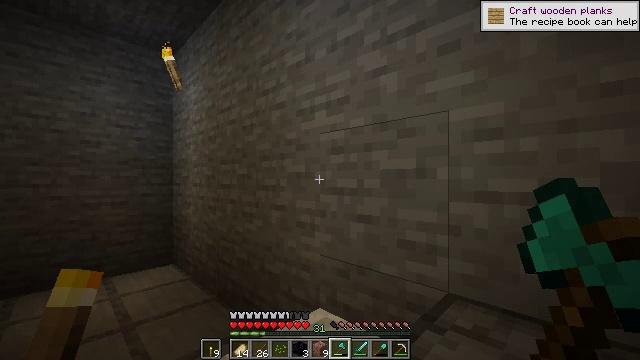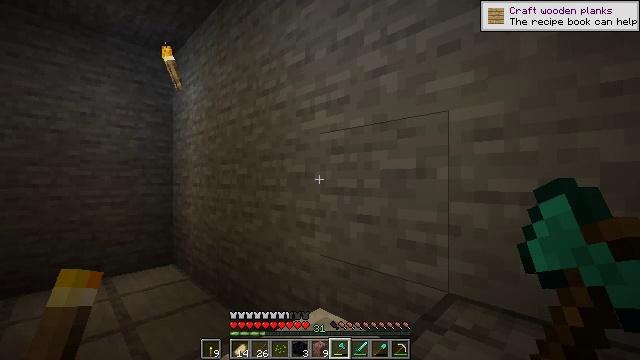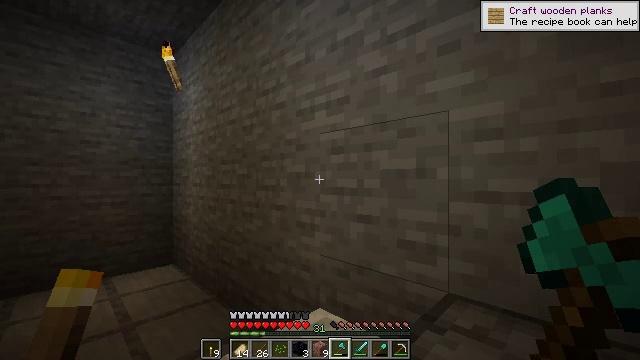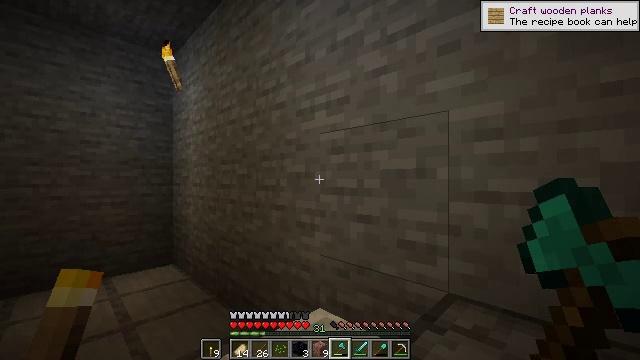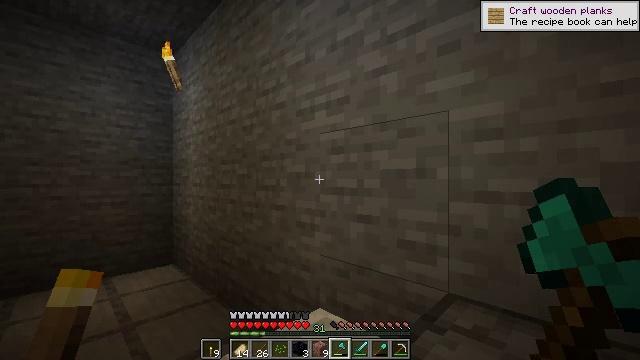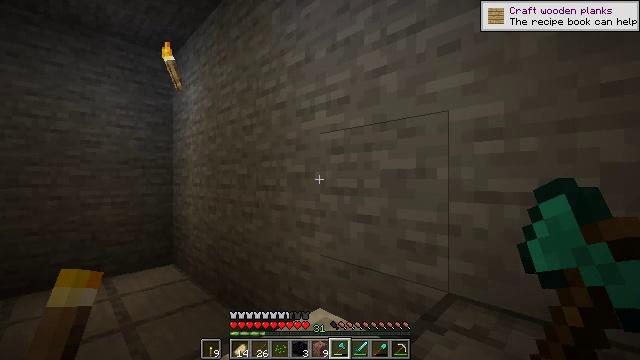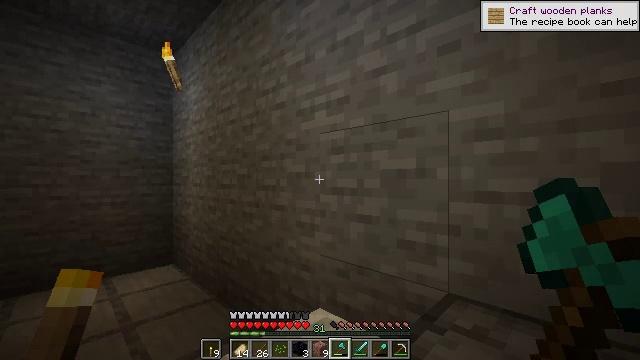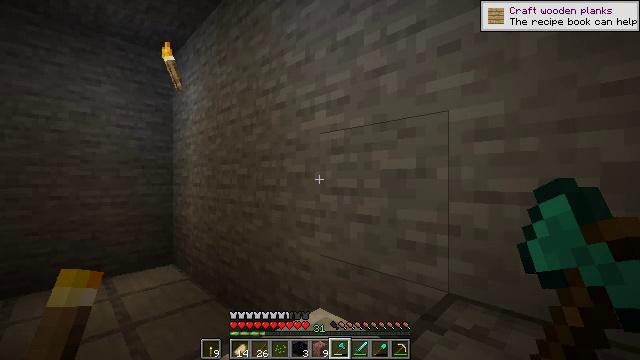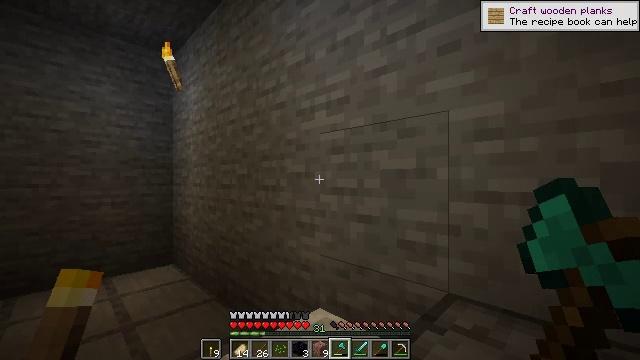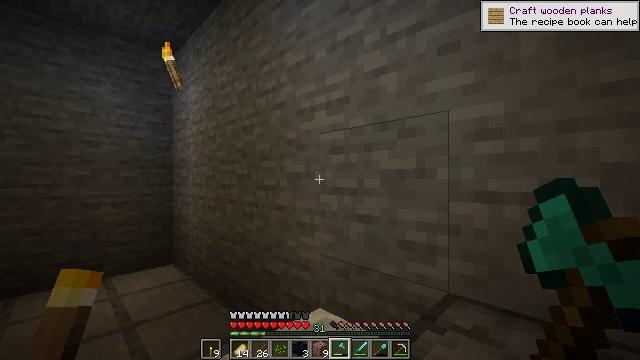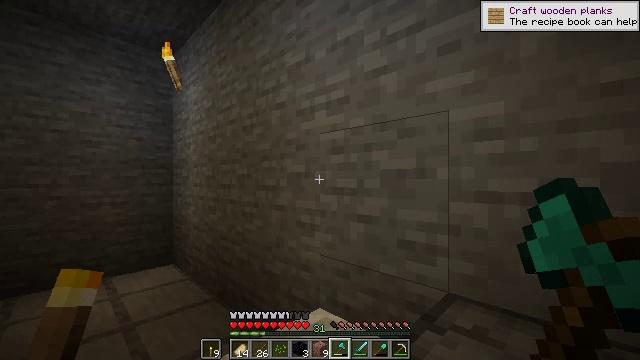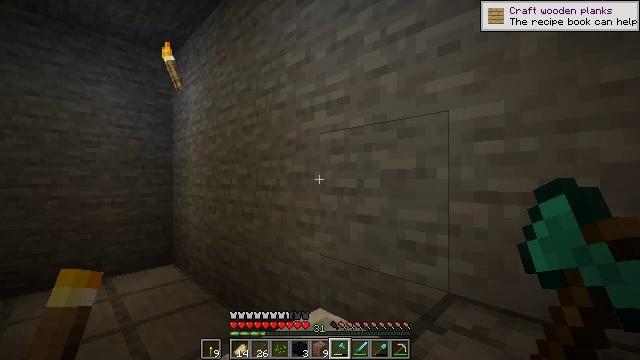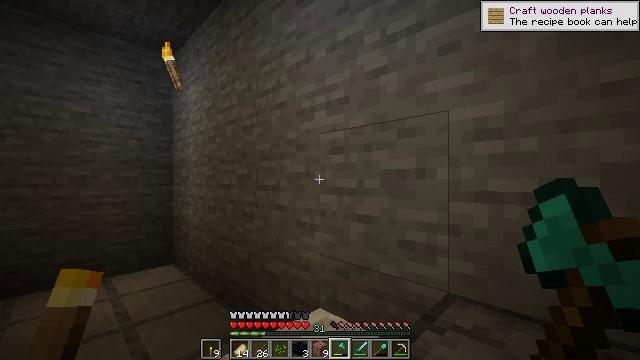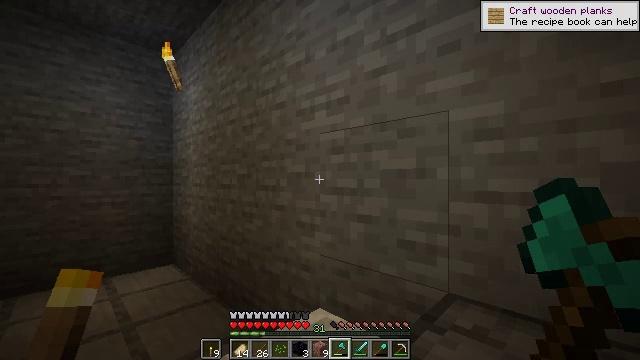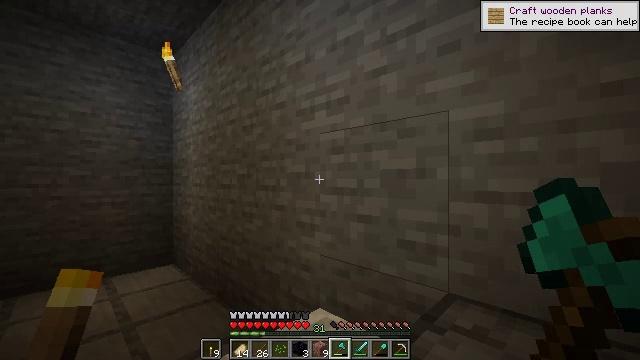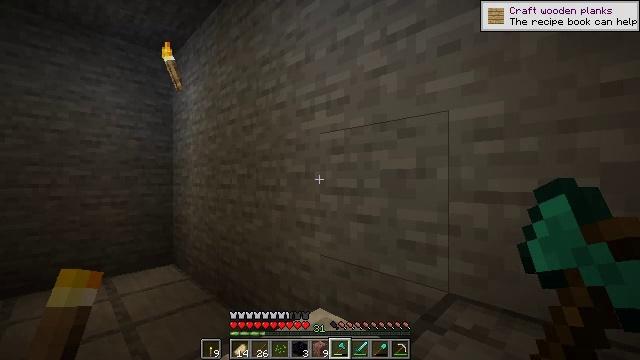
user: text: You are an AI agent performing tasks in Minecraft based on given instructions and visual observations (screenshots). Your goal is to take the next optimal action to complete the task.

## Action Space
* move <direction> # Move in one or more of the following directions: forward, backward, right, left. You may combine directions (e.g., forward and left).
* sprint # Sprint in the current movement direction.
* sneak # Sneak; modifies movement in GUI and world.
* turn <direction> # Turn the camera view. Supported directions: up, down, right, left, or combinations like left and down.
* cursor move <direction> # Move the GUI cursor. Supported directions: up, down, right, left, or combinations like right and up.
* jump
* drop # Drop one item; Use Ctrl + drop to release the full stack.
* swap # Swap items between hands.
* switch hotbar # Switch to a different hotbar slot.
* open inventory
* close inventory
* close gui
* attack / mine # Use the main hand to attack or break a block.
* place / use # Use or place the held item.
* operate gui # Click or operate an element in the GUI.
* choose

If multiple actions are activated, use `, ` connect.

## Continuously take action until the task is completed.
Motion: motion action
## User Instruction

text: Open a crafting table to craft a rail.
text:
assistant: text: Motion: no_op
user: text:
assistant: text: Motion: no_op
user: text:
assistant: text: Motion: no_op
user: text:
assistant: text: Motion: no_op
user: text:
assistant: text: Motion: no_op
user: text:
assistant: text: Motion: no_op
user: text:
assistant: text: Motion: no_op
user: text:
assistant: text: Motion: no_op
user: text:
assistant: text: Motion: no_op
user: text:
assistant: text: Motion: no_op
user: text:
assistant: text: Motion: no_op
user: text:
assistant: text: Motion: no_op
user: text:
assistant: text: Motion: no_op
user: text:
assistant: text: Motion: no_op
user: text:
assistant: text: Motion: no_op
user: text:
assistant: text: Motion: no_op
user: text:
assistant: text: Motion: no_op
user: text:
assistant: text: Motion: no_op
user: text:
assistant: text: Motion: no_op
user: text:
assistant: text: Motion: no_op
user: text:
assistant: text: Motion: no_op
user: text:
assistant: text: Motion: no_op
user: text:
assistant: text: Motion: no_op
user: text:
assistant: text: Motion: no_op
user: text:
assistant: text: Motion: no_op
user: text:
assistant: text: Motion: no_op
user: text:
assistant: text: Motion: no_op
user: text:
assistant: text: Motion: no_op
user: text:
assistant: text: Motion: no_op
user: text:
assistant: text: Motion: no_op